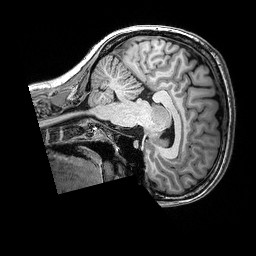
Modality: T1w
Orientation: sagittal
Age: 29
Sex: female